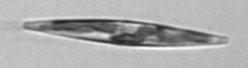
Label: Pleurosigma